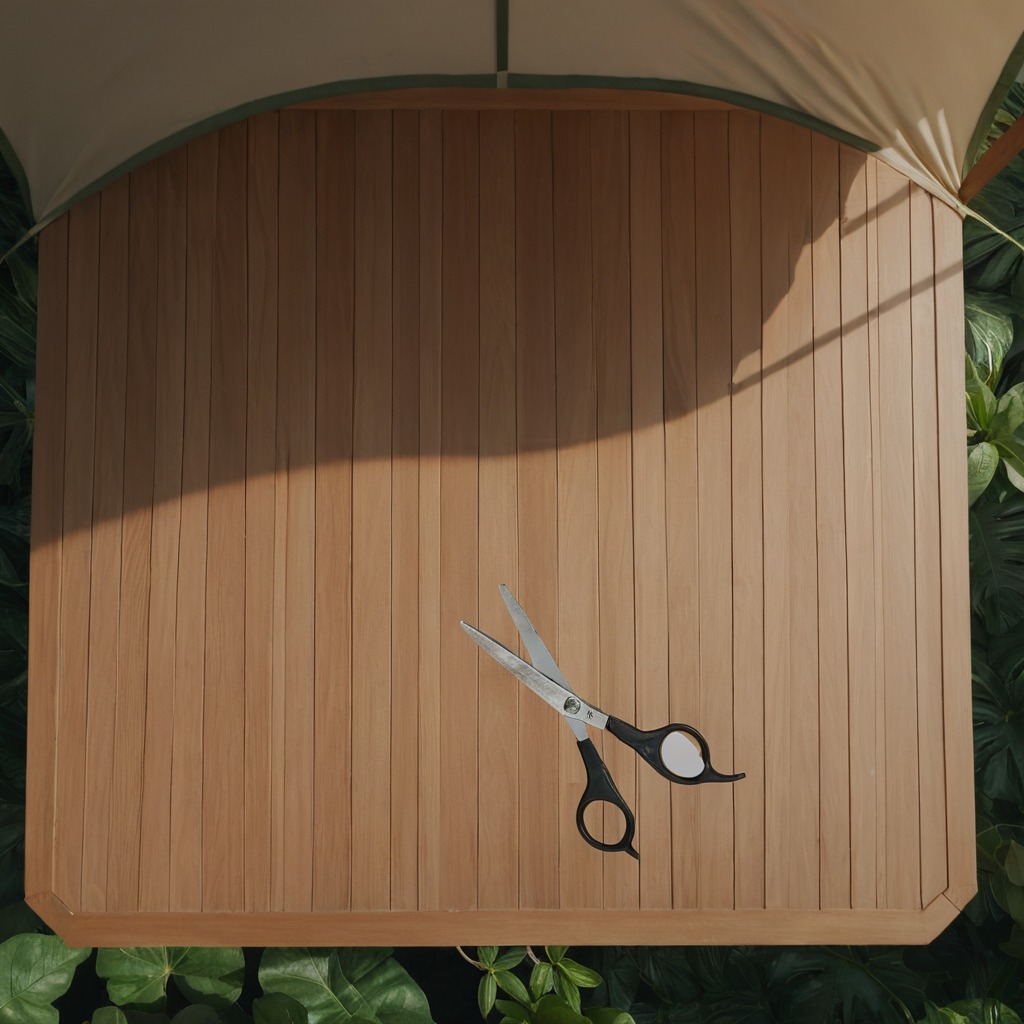
A scissor is lying on a wooden table.